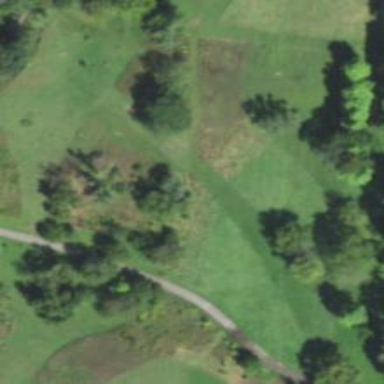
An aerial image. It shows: Disc golf hole.